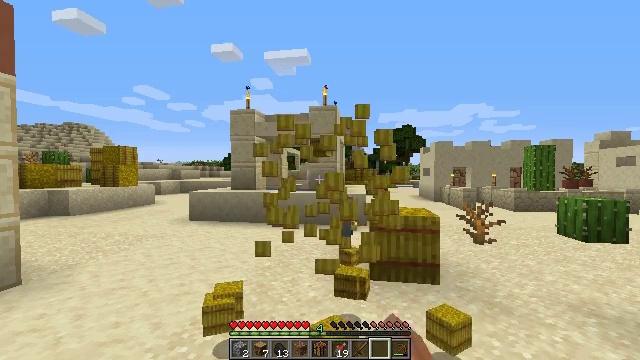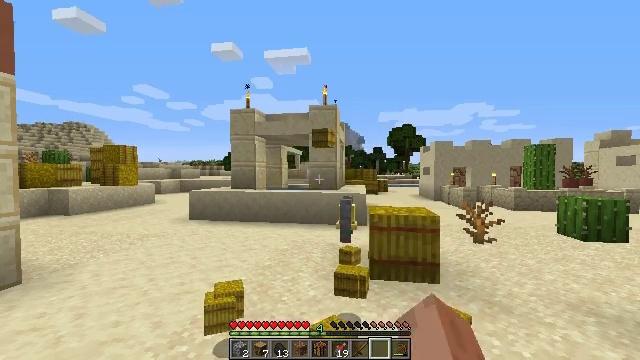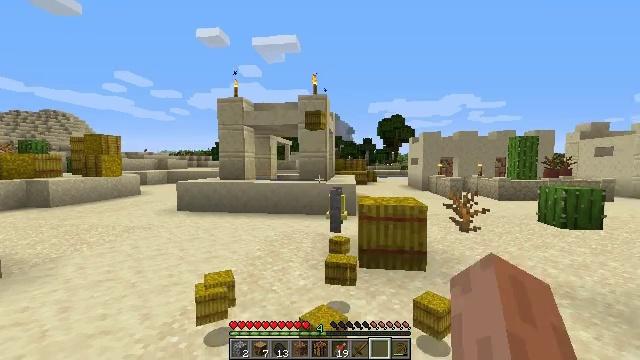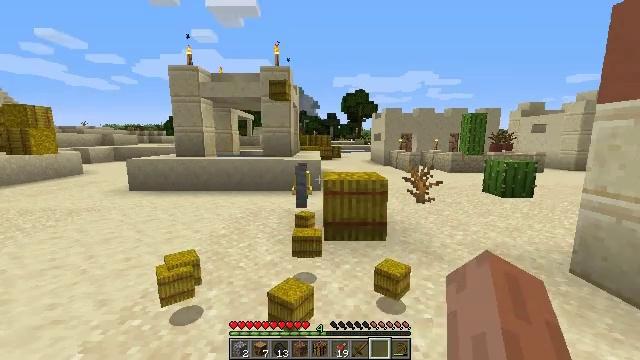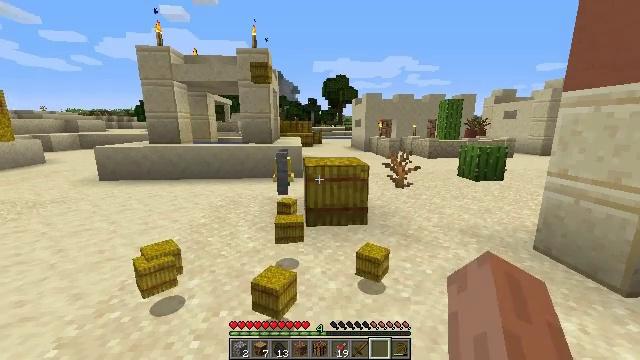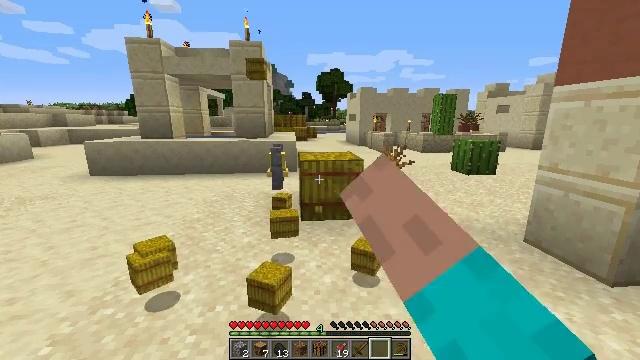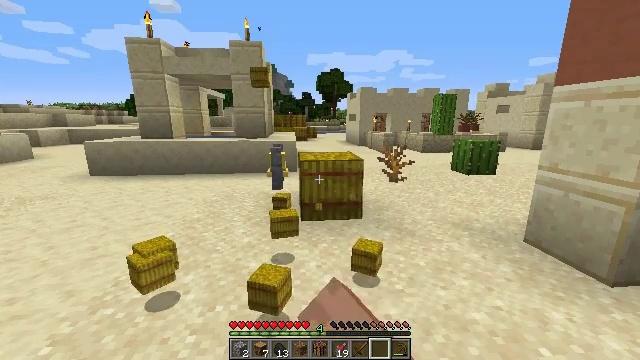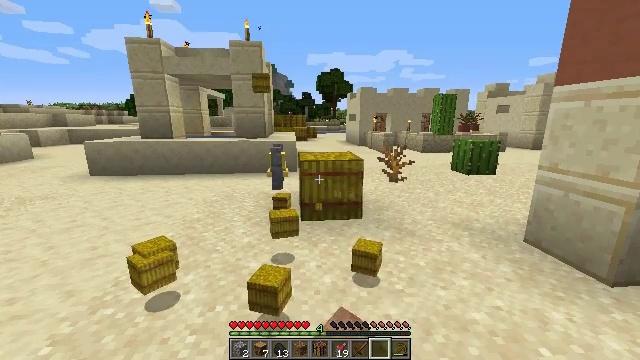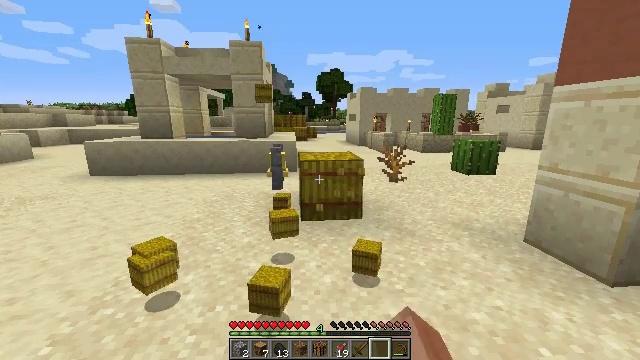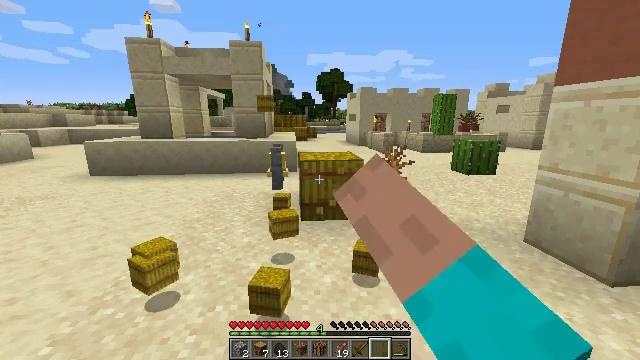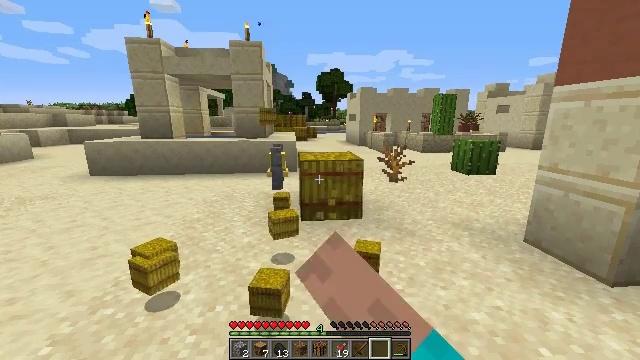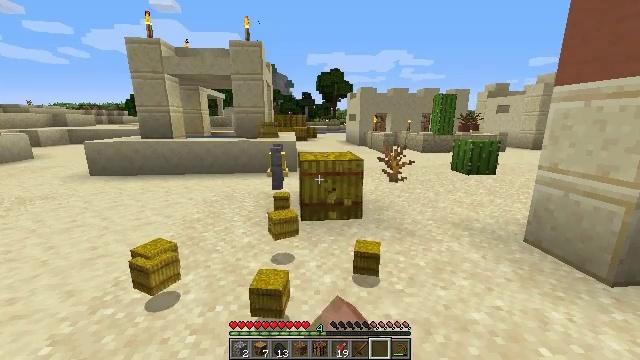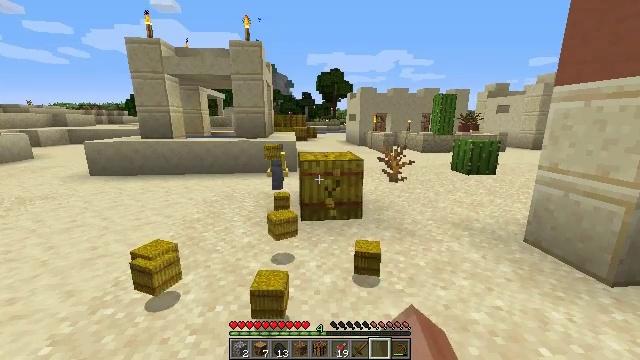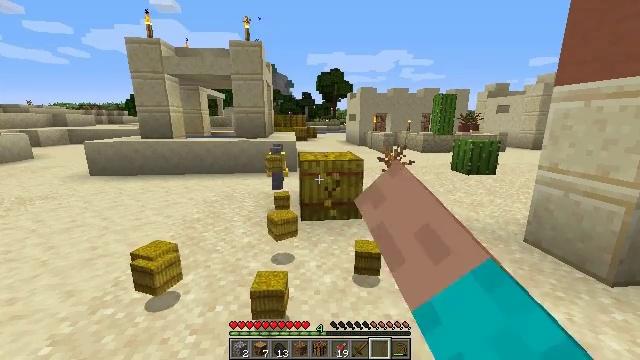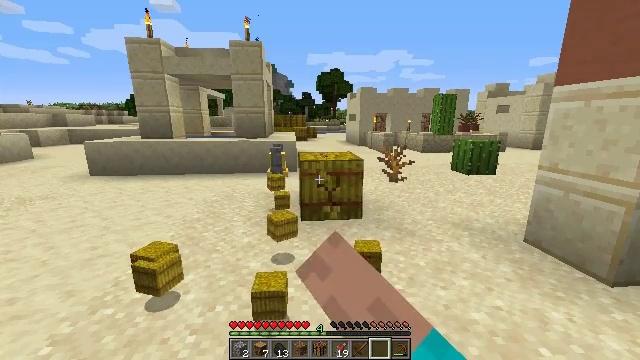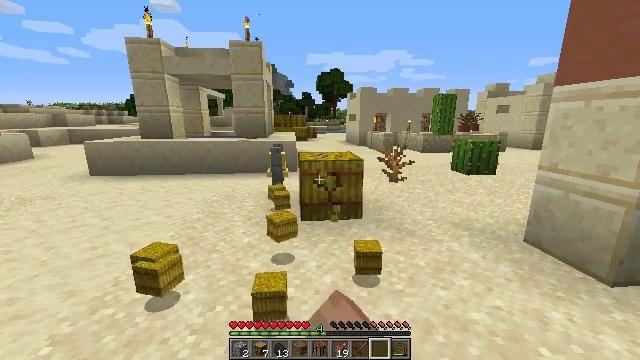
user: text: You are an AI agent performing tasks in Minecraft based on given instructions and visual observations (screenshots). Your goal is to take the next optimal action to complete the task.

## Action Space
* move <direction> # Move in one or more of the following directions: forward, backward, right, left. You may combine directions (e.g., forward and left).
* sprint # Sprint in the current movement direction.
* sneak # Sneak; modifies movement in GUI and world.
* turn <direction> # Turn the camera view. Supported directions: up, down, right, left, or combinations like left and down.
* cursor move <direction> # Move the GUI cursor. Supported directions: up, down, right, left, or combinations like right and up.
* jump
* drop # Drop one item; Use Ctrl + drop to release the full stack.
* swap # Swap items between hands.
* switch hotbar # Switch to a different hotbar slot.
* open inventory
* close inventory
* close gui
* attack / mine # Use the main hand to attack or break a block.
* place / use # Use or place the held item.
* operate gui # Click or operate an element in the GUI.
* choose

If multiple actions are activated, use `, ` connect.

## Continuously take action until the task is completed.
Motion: motion action
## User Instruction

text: Mine a hay block from the field.
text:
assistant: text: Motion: attack / mine
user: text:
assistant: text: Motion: turn right and down, attack / mine
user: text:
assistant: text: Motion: turn right and down, attack / mine
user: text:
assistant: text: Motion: turn right and down, attack / mine
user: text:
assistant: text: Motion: turn right and down, attack / mine
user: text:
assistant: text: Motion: attack / mine
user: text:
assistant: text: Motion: attack / mine
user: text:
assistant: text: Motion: attack / mine
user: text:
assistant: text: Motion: attack / mine
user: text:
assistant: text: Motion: attack / mine
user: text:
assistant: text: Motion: attack / mine
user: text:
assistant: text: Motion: attack / mine
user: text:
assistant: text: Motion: attack / mine
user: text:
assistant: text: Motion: attack / mine
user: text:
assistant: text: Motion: attack / mine
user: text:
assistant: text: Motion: attack / mine
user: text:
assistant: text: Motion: attack / mine
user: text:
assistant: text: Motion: attack / mine
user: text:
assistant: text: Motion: attack / mine
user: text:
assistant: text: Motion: attack / mine
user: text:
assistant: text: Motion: attack / mine
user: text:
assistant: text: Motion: attack / mine
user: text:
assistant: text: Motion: attack / mine
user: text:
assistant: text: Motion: turn right, attack / mine
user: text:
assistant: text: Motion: turn right, attack / mine
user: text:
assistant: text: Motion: attack / mine
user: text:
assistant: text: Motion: move forward, attack / mine
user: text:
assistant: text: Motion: move forward, attack / mine
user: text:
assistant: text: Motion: move forward, attack / mine
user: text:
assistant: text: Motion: move forward, attack / mine